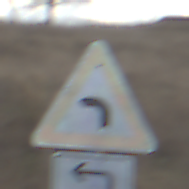
Verkehrszeichen: KurveLinks
Zusatzzeichen unten: RichtungsangabeDurchPfeile2
Umgebung: Outdoor, RoadRail
Tageszeit: SunriseSunset
Wetter: PartlyCloudy
Licht: Natural
Jahreszeit: NotSpecified
Kontrast: LowContrast